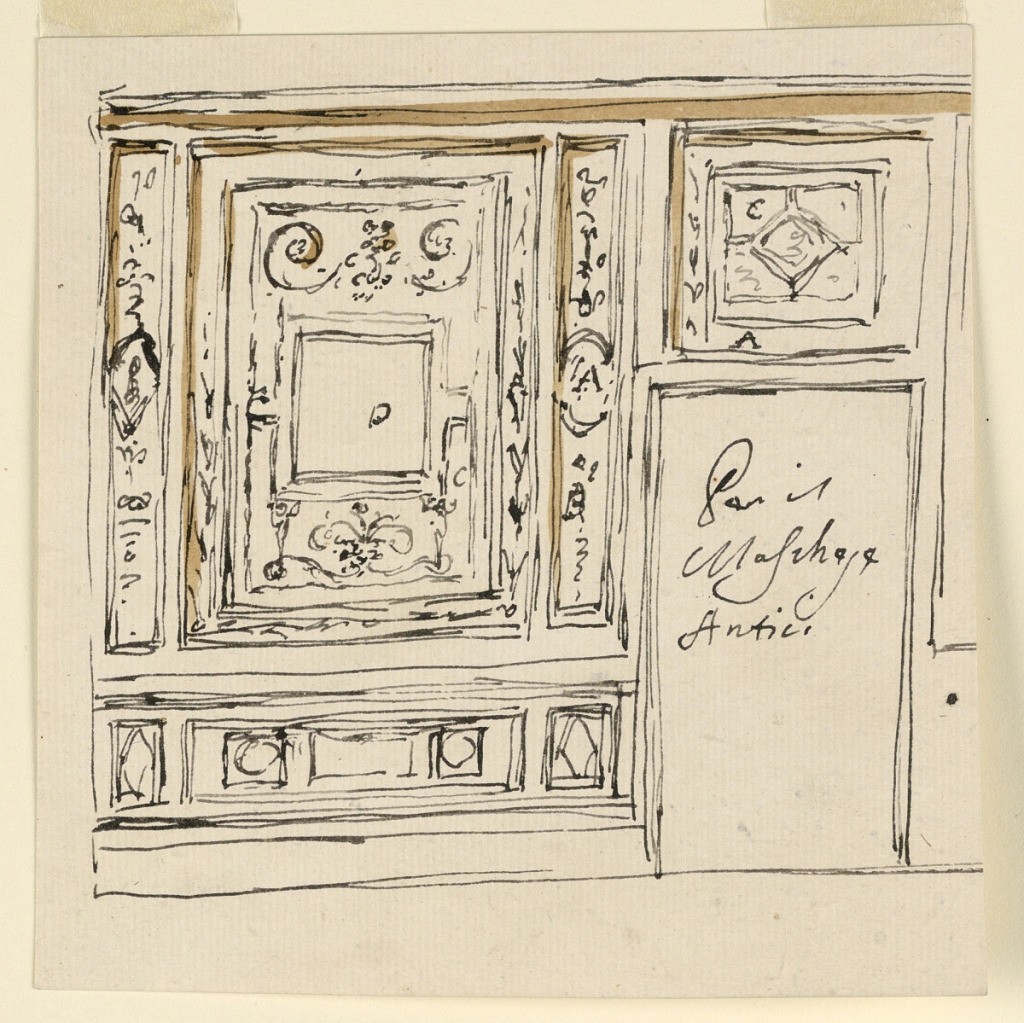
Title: Design for Wall Decoration
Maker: Giuseppe Barberi, Italian, 1746–1809
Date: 1746–1809
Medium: Pen and brown ink, brush and brown wash on off-white laid paper, lined
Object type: Drawing
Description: At right is a door with: "per il / Marchese (?) / Antici", written in the opening. "A" is written in the frame of the rectangular overdoor, in one of its panels "C". At left, beside the door, is a dado and a high rectangular panel between two vertical ones like bands. The main panel has a frame and a small central square, marked "D". Above, scrolls, below a grotesque motif. The central part of the band is marked "A", the lower part "B". At right the beginning of the panel is outlined.